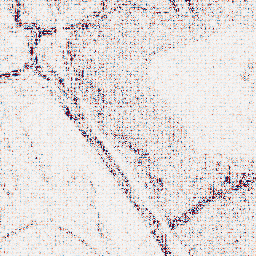
Category: wavelet
Decomposition family: wavelet_reverse_biorthogonal
Decomposition parameters: wavelet: rbio4.4
level: 1
Upsampling method: sinc_hamming
Upsampling parameters: scale: 4
kernel_size: 4
Upsampling scale: 4